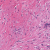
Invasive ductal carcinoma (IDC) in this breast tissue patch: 0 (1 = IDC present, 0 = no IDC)